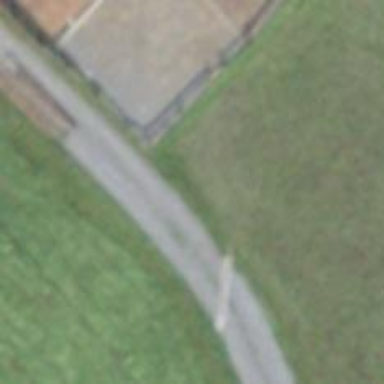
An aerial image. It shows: Fine gravel service road.